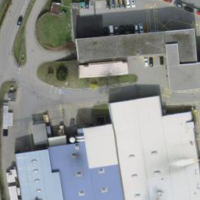
EUNIS habitat code: 54
Species observed at this site:
Leucojum vernum